Question: In Visual Studio 2013, is there a way to ignore column ordering when doing a Schema Compare? I see that this feature was removed from Visual Studio 2012 (according to this: <URL>, but I'm hoping it was brought back in version 2013.
Here's a quick visual to illustrate what I'd like to ignore:

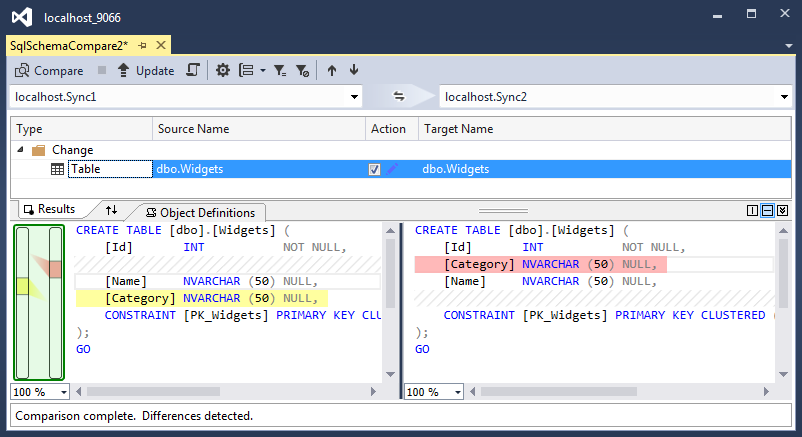
Answer: As described on <URL>, 'Ignore column order' is now an option in SSDT version 17.0, which is compatible with Visual Studio 2015.
> If you've ever had to deal with accidental data
motion when putting a column in the middle of a table definition,
you'll know how hard this can be to spot and manage. In this release
you can now check the "Ignore Column Order" option in the Advanced
Publish Options. This will append new columns to the end of an
existing table rather than altering the table structure to add the
column in its listed position.
You can find the setting by going into the 'Advanced...' button section of your publish profile, as well as in the 'Advanced...' button section of the database project properties' 'Debug' tab.
<URL>
You can also achieve the same effect by adding the following element to your publish.xml file:
'''
<IgnoreColumnOrder>True</IgnoreColumnOrder>
'''
Unfortunately I do not know of a way to have this work in Visual Studio 2013, but hopefully you have upgraded to a newer version of Visual Studio by now :)